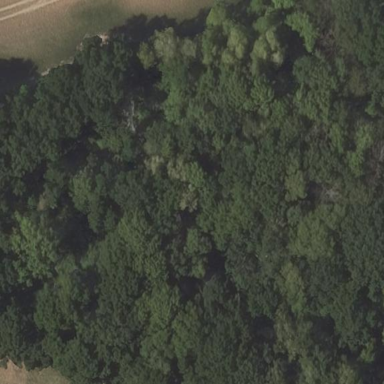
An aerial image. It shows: Forest area.